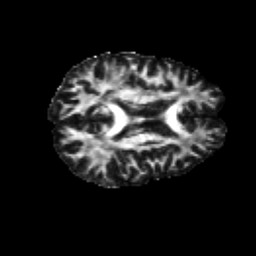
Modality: FA
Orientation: axial
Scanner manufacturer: siemens
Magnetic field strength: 3 T
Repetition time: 6.8 s
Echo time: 0.093 s